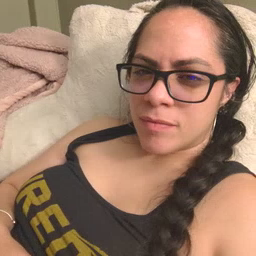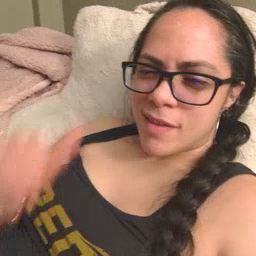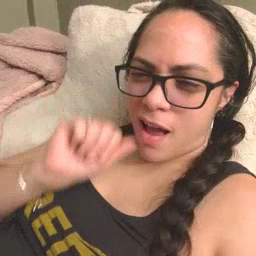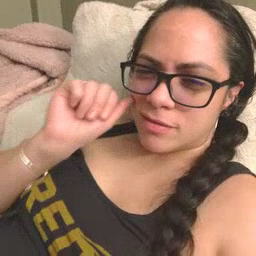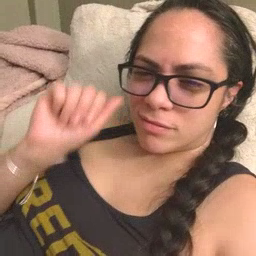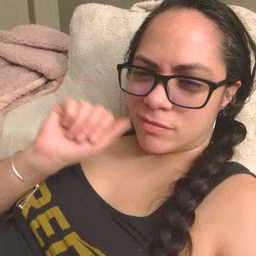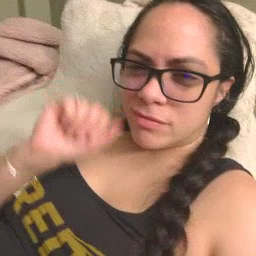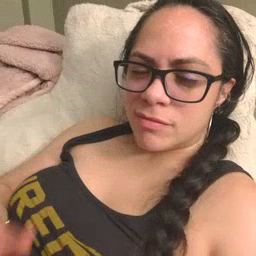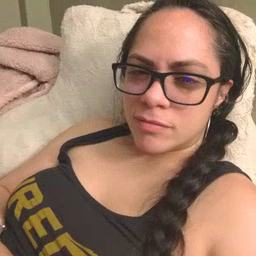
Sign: aunt